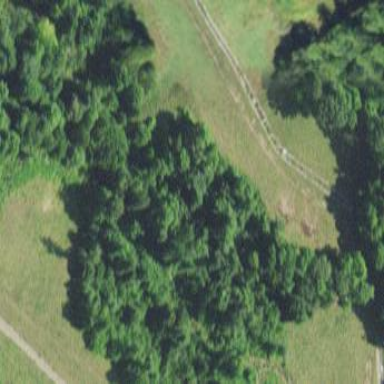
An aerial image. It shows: Beautiful woodland area.